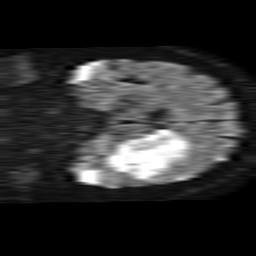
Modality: TRACE
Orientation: coronal
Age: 50
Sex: male
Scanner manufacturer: philips
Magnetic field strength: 1.5 T
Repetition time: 4.6 s
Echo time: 0.08631 s